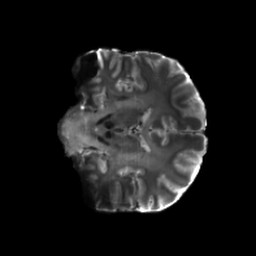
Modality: T2w
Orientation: coronal
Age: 30
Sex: male
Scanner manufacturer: siemens
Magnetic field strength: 6.98 T
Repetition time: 7.776 s
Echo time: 0.076 s